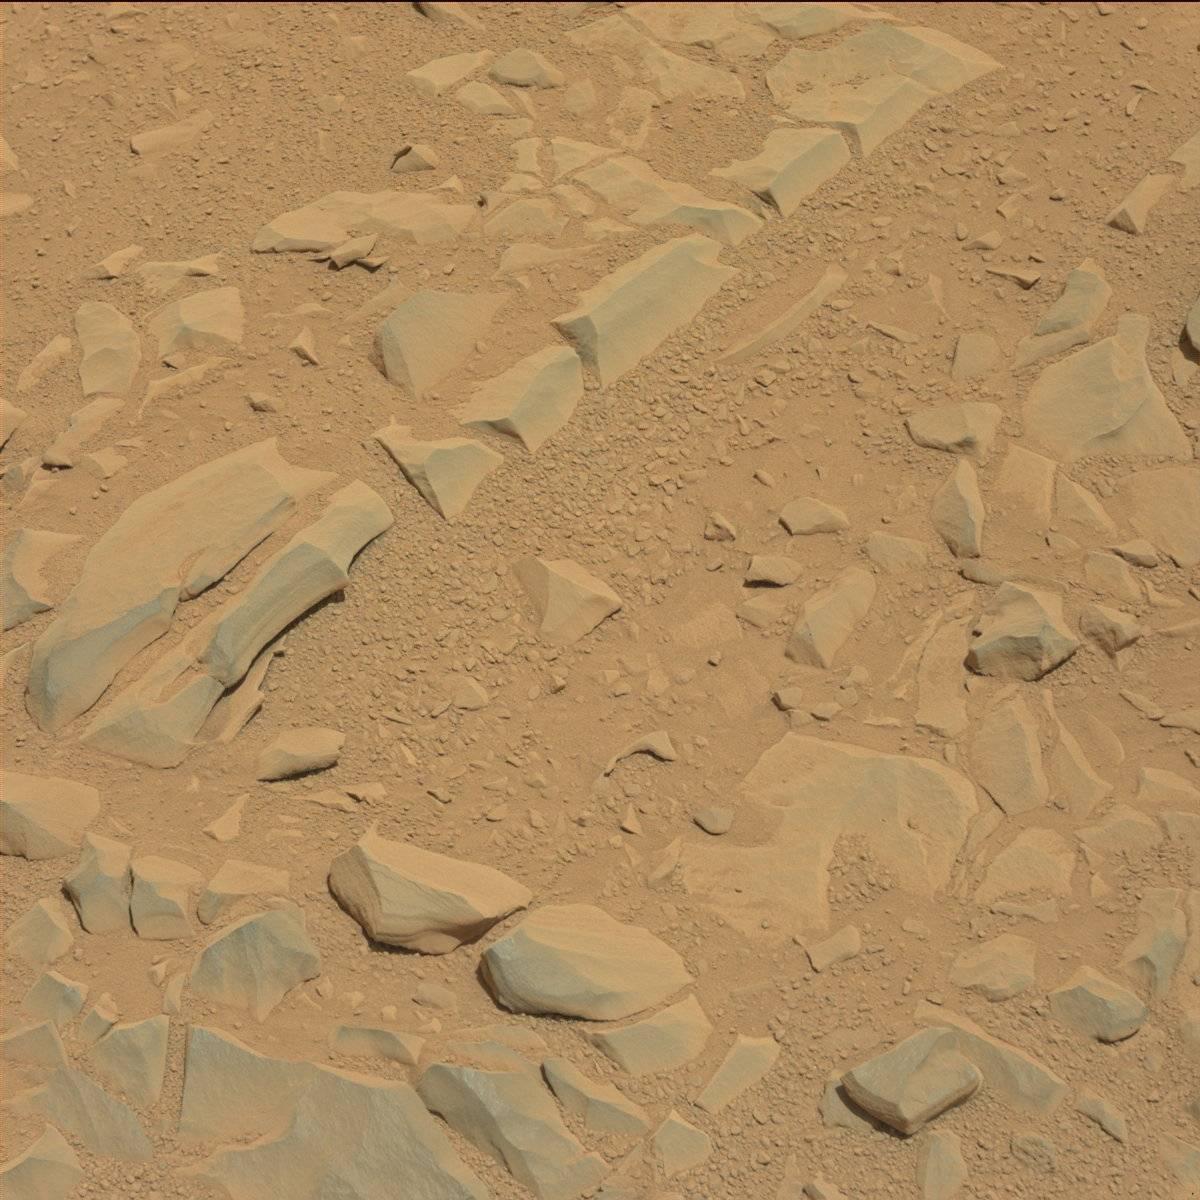
Terrain classes present: Bedrock, Rock, Sand / Soil